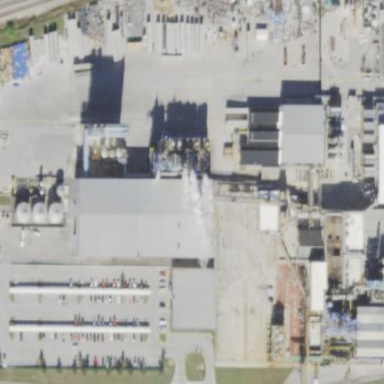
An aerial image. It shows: Industrial area.